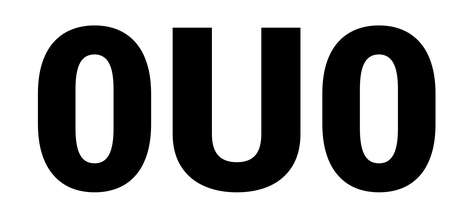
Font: Roboto_Black